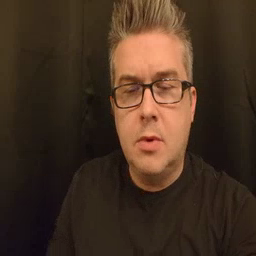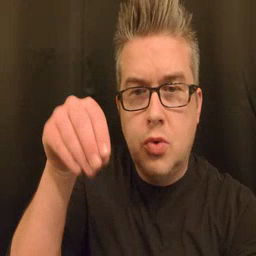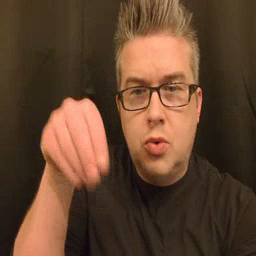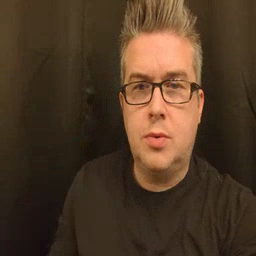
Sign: store